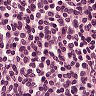
Metastatic tissue present: no